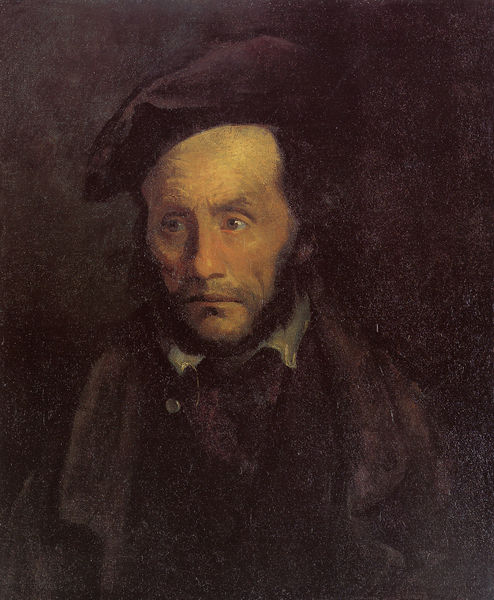
Titel: Le monomane du vol d'enfants
Künstler: Théodore Géricault
Standort: Springfield (Massachusetts)
Institution: Museum of Fine Arts
Schlagwörter: dunkel, gemälde, kopf, mann, schatten, weiß, gelb, braun, grau, hintergrund, hut, licht, mund, nase, ohr, schwarz, stirn, zeichnung, blick, schal, tuch, beige, malerei, alt, anzug, bart, hemd, jacke, kappe, mütze, augen, falten, gesicht, kragen, mensch, pelz, trauer, vollbart, bildnis, herr, portrait, porträt, vorhang, haare, mantel, realismus, augenbrauen, kinn, knopf, ohren, traurig, arbeit, düster, man, naturalismus, violett, arbeiter, hat, men, oil, white, black, collar, dark, gray, nose, painting, krawatte, ernst, glatze, halstuch, lichteinfall, nachdenklich, kinnbart, weste, alter, künstler, barrett, selbstbildnis, backenbart, stirnfalten, ölmalerei, baskenmütze, barthaare, staunen, besorgt, barett, selbstportrait, sad, braum, life, eyes, suit, view, gaze, cap, coat, realism, beard, jacket, tie, human, artist, eye, trist, überlegen, rever, aufen, forehead, realistic, forhead, baret, self, self portrait, white collar, fast wagner, frown, grief, bt, seitblick, beret, neck tie, middle-aged, fop, black and gray, doleful, questioning